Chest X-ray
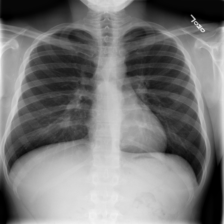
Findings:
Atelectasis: negative
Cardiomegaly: negative
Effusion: negative
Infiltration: negative
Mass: negative
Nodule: positive
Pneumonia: negative
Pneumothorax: negative
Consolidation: negative
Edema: negative
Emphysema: negative
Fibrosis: negative
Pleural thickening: negative
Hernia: negative